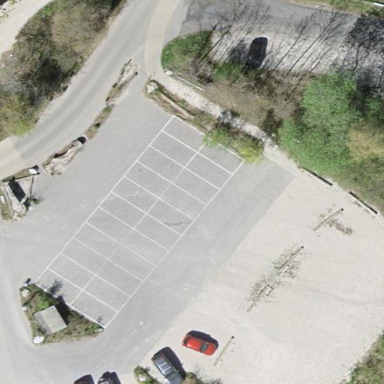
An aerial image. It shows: Parking area with surface.